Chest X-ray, PA view. Patient: 53 years old, sex M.
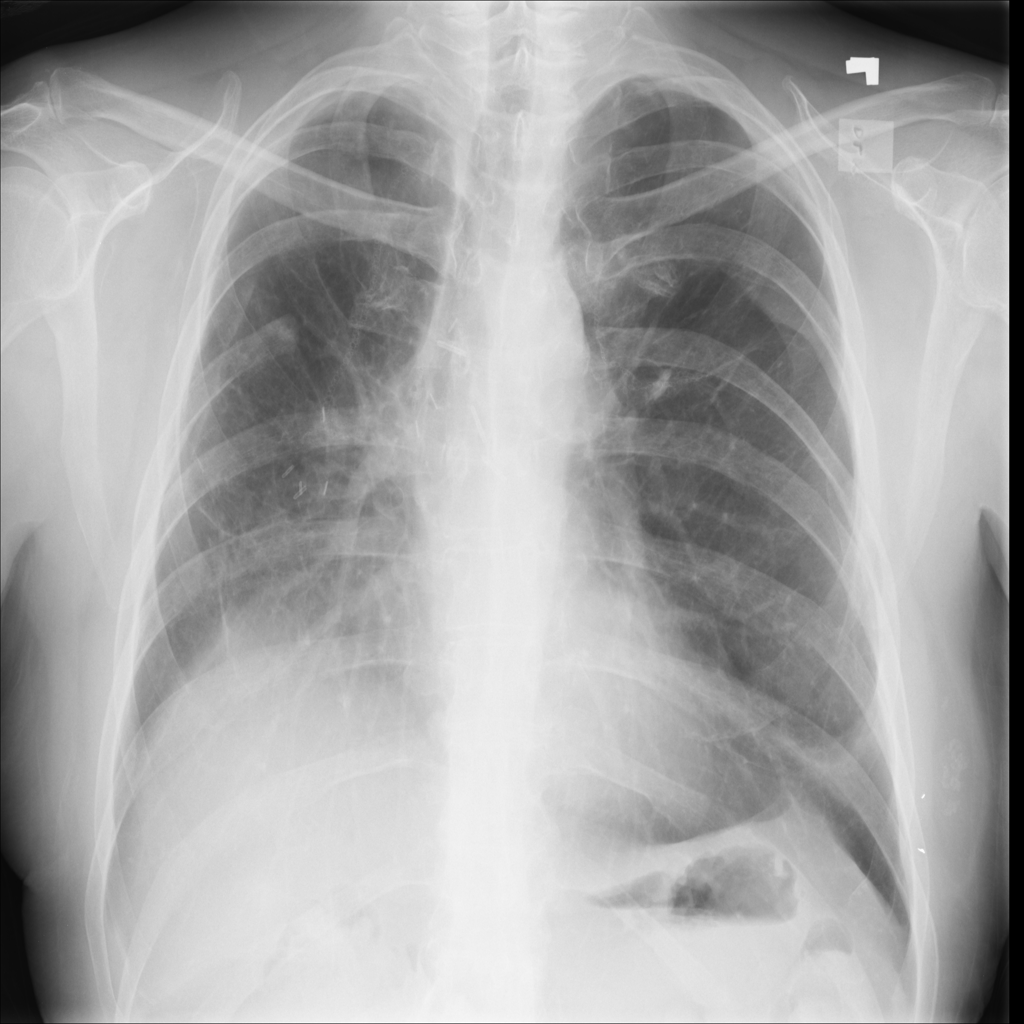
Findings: No Finding